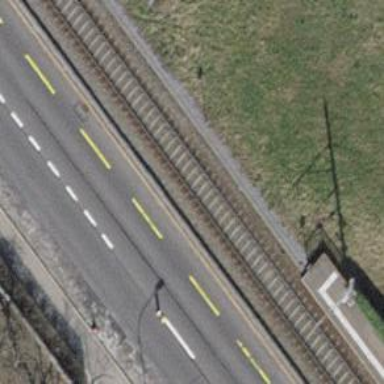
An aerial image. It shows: Single-track electrified railway with contact line.